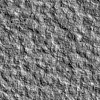
Atmospheric dust classification: not_dusty